Question: I have a snake game written in java but when I export the project as Runnable Jar, the images do not load. They work fine in eclipse. What is the problem?
My loadImages method looks as following:
'''
private void loadImages() {
ImageIcon snakeBlockIcon = new ImageIcon("snake/images/snakeBody20px.png");
snakeBlockImage = snakeBlockIcon.getImage();
snakeBlockImage = snakeBlockImage.getScaledInstance(DOT_SIZE, DOT_SIZE, Image.SCALE_DEFAULT);
...
'''
My project is structured as following:
Thank you!
EDIT: earned enough rep to post the image

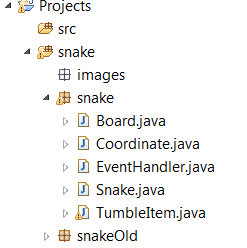
Answer: In a jar, you need to access files as a resource by using code like this (similar for .txt .WAV):
'''
ImageIcon ic = new ImageIcon(getClass().getResource("/machetelife.jpg"));
'''
I don't know if eclipse packages it differently.. I usually use the cmd to package jar files.